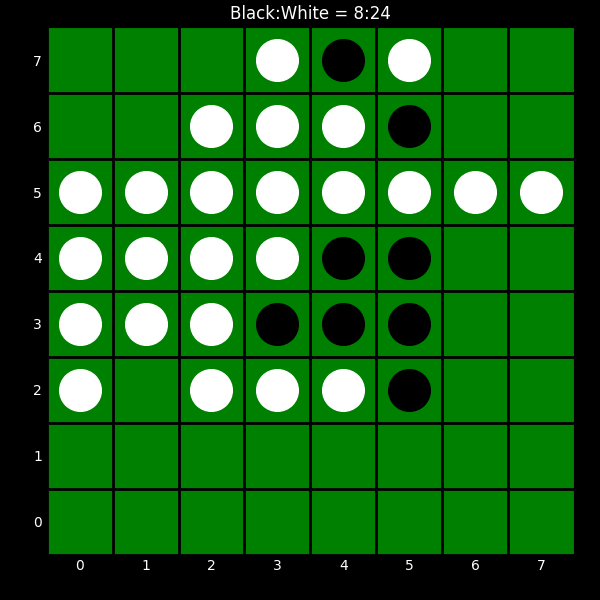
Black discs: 8
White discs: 24